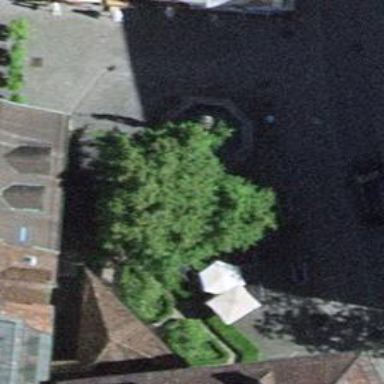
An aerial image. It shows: Beautiful fountain.